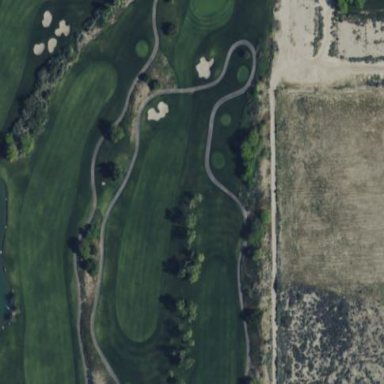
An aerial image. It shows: Rough grassy area used for golf.